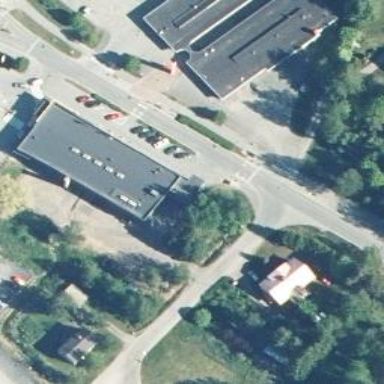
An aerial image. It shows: Supermarket building.